Question: The name field in the front, into the data will be added space (PS, in front of a few data is artificially modified). Such influence behind the search. I use the insert statement is:
insert into user(name,password,email,create_time) VALUES(' $name','$password','$email','$time')"
The fields of the name format is VARCHAR (45). There are two kinds of ending online, first is to use str_replace functions remove spaces and special characters of PHP, and then will add spaces.
The second is to use the MySQL statement trim, still can add spaces.
Then I direct to replace a $name string, or found space.
So I think should be MySQL internal affairs, tracking here not to proceed. Hope someone can answer.

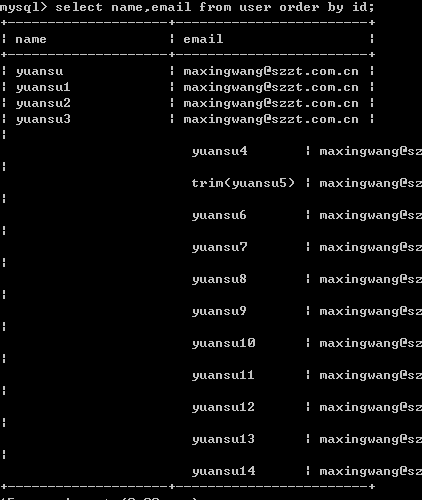
Answer: There is a field of type VARCHAR in front of name, after can be deleted.